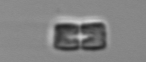
Label: Bacillariophyceae_morphotype1